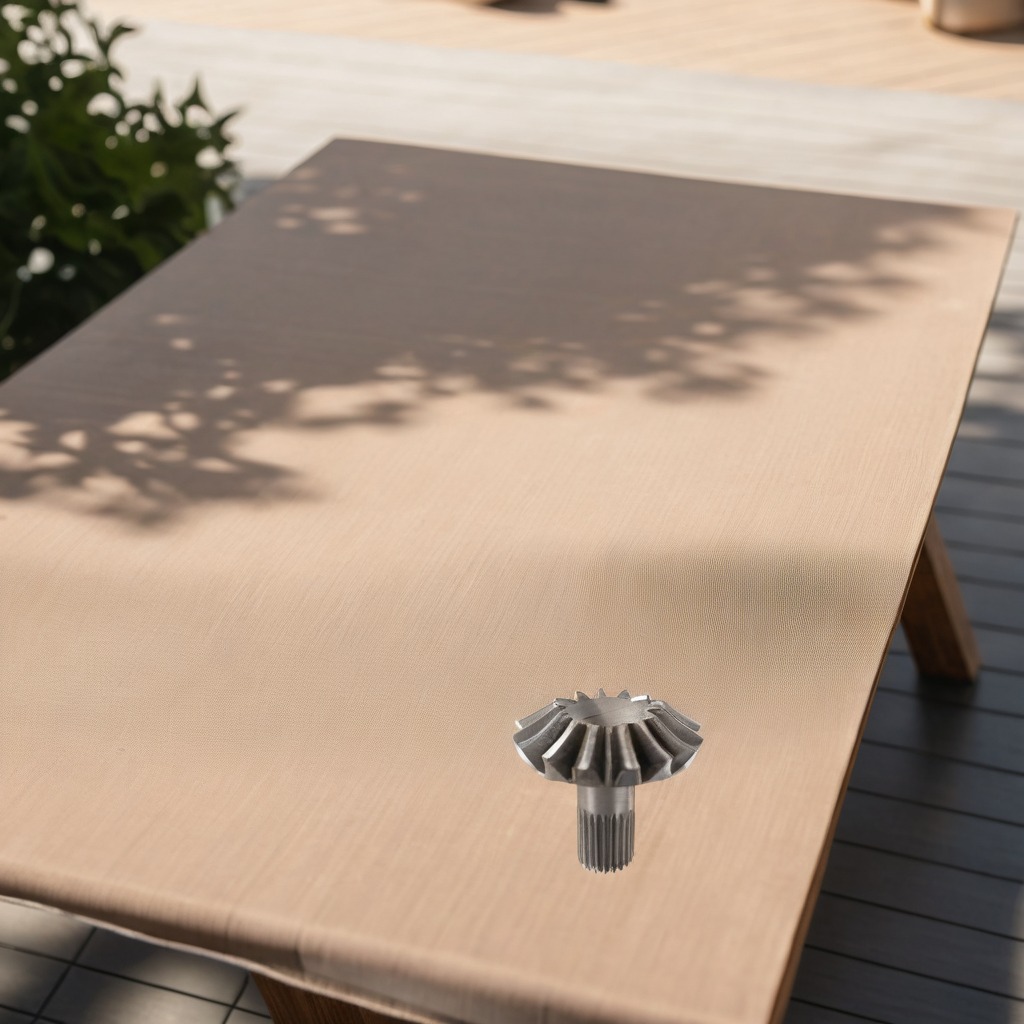
A steel gear with teeth lies on a clean wooden table.